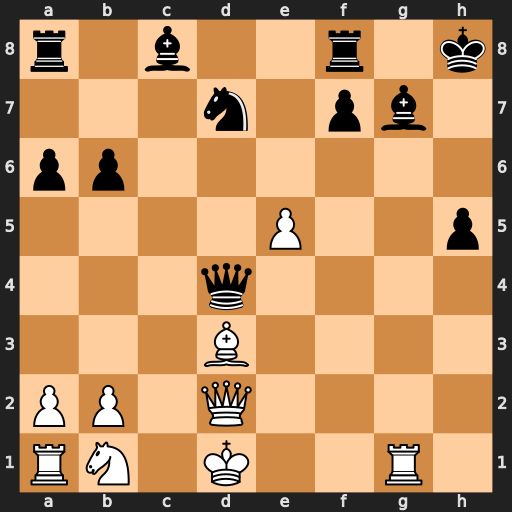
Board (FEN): r1b2r1k/3n1pb1/pp6/4P2p/3q4/3B4/PP1Q4/RN1K2R1
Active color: w
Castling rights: -
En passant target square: -
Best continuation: Rxg7 Qxd3 Qxd3